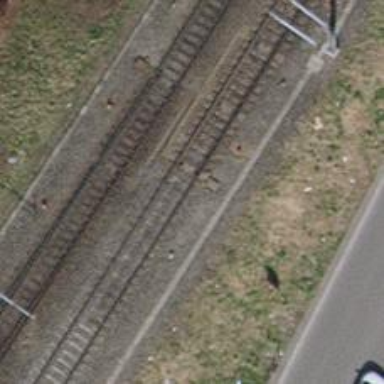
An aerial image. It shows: Railway switch.